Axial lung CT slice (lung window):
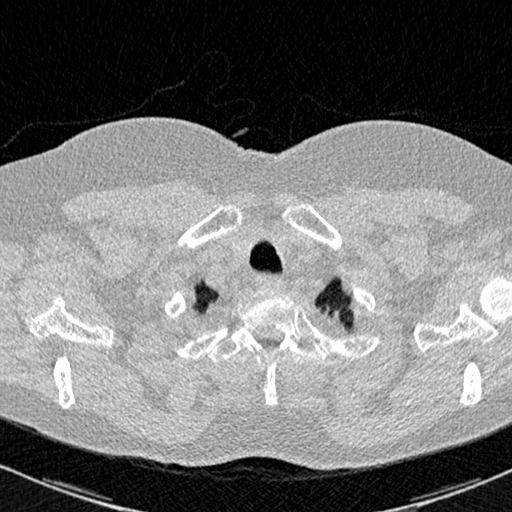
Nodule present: no